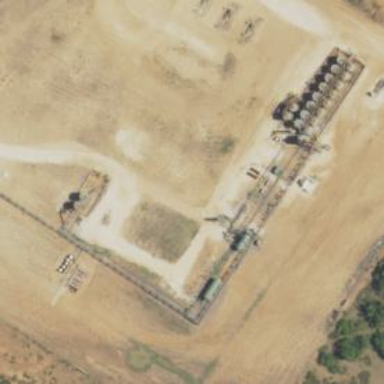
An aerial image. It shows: Field gathering substation.